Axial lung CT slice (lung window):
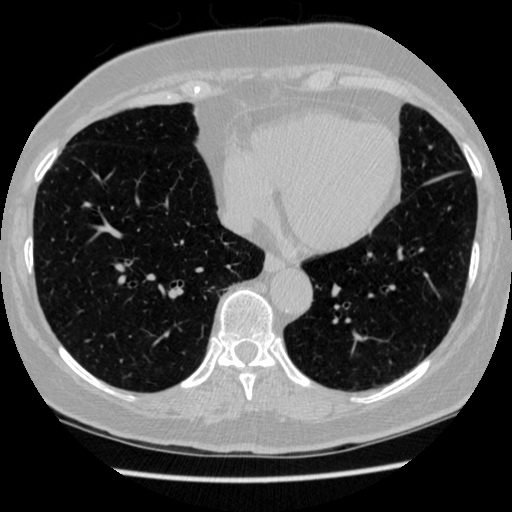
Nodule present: no